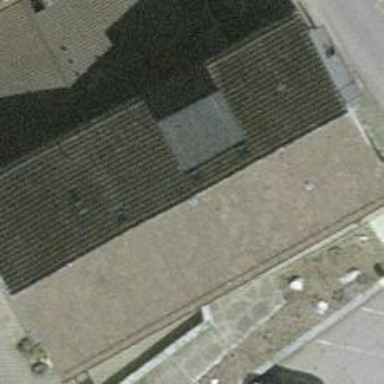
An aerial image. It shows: Restaurant.